Question: I am trying to set up a StepConfig to install and run HUE on my cluster. I am creating steps in a following way:
'''
private StepConfig newInstallHueStep() {
return new StepConfig()
.withName("Install Hue")
.withActionOnFailure(getDefaultActionOnFailure())
.withHadoopJarStep(stepFactory.newScriptRunnerStep("s3://us-west-1.elasticmapreduce/libs/hue/install-hue"));
}
'''
and
'''
private StepConfig newRunHueStep() {
return new StepConfig()
.withName("Run Hue")
.withActionOnFailure(getDefaultActionOnFailure())
.withHadoopJarStep(stepFactory.newScriptRunnerStep("s3://us-west-1.elasticmapreduce/libs/hue/run-hue"));
}
'''
The result is that step is successful and is failing.

The stderr log:
'''
=== Uninstalling hbase
=== Saved registry at /var/lib/hue/app.reg
=== Saved /usr/lib/hue/build/env/lib/python2.6/site-packages/hue.pth
=== Uninstalling security
=== Saved registry at /var/lib/hue/app.reg
=== Saved /usr/lib/hue/build/env/lib/python2.6/site-packages/hue.pth
=== Uninstalling search
=== Saved registry at /var/lib/hue/app.reg
=== Saved /usr/lib/hue/build/env/lib/python2.6/site-packages/hue.pth
=== Uninstalling sqoop
=== Saved registry at /var/lib/hue/app.reg
=== Saved /usr/lib/hue/build/env/lib/python2.6/site-packages/hue.pth
=== Uninstalling zookeeper
=== Saved registry at /var/lib/hue/app.reg
=== Saved /usr/lib/hue/build/env/lib/python2.6/site-packages/hue.pth
=== Uninstalling rdbms
=== Saved registry at /var/lib/hue/app.reg
=== Saved /usr/lib/hue/build/env/lib/python2.6/site-packages/hue.pth
=== Uninstalling spark
=== Saved registry at /var/lib/hue/app.reg
=== Saved /usr/lib/hue/build/env/lib/python2.6/site-packages/hue.pth
=== Uninstalling impala
=== Saved registry at /var/lib/hue/app.reg
=== Saved /usr/lib/hue/build/env/lib/python2.6/site-packages/hue.pth
=== Saved /usr/lib/hue/build/env/lib/python2.6/site-packages/hue.pth
Running '/usr/lib/hue/build/env/bin/hue syncdb --noinput' with None
Running '/usr/lib/hue/build/env/bin/hue migrate --merge' with None
Traceback (most recent call last):
File "/usr/lib/hue/build/env/bin/hue", line 9, in <module>
load_entry_point('desktop==3.7.1-amzn-2', 'console_scripts', 'hue')()
File "/usr/lib/hue/desktop/core/src/desktop/manage_entry.py", line 60, in entry
execute_manager(settings)
File "/usr/lib/hue/build/env/lib/python2.6/site-packages/Django-1.4.5-py2.6.egg/django/core/management/__init__.py", line 459, in execute_manager
utility.execute()
File "/usr/lib/hue/build/env/lib/python2.6/site-packages/Django-1.4.5-py2.6.egg/django/core/management/__init__.py", line 382, in execute
self.fetch_command(subcommand).run_from_argv(self.argv)
File "/usr/lib/hue/build/env/lib/python2.6/site-packages/Django-1.4.5-py2.6.egg/django/core/management/base.py", line 196, in run_from_argv
self.execute(*args, **options.__dict__)
File "/usr/lib/hue/build/env/lib/python2.6/site-packages/Django-1.4.5-py2.6.egg/django/core/management/base.py", line 232, in execute
output = self.handle(*args, **options)
File "/usr/lib/hue/build/env/lib/python2.6/site-packages/Django-1.4.5-py2.6.egg/django/core/management/base.py", line 371, in handle
return self.handle_noargs(**options)
File "/usr/lib/hue/desktop/core/src/desktop/management/commands/install_all_examples.py", line 89, in handle_noargs
raise exception
hadoop.fs.exceptions.WebHdfsException: SecurityException: Failed to obtain user group information: org.apache.hadoop.security.authorize.AuthorizationException: User: hue is not allowed to impersonate hue (error 403)
Command exiting with ret '255'
'''
---
I've also tried with single step then the stderr was:
'''
Command exiting with ret '255'
'''
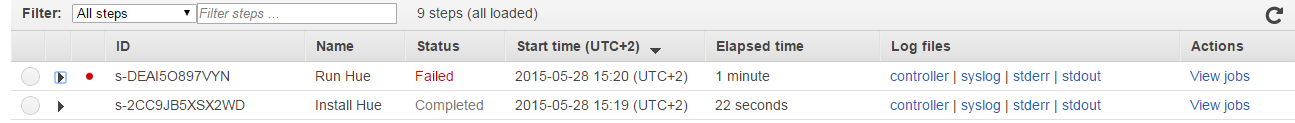
Answer: The right way of installing Hue with Java sdk is to post a step as a bootstrap action and as a job flow step.
'''
RunJobFlowRequest runJobFlowRequest = new RunJobFlowRequest("Main", jobFlowInstancesConfig)
.withName("SDK_filtering" + System.currentTimeMillis())
.withAmiVersion("3.7.0")
.withVisibleToAllUsers(true)
.withServiceRole("EMR_DefaultRole")
.withJobFlowRole("EMR_EC2_DefaultRole")
.withBootstrapActions(
new BootstrapActionConfig("Install Hue",
new ScriptBootstrapActionConfig("s3://us-west-1.elasticmapreduce/libs/hue/install-hue", null)))
.withSteps(
newEnableDebugStep(),
newInstallHiveStep(),
newInstallPig(),
newRunHueStep()
);
'''